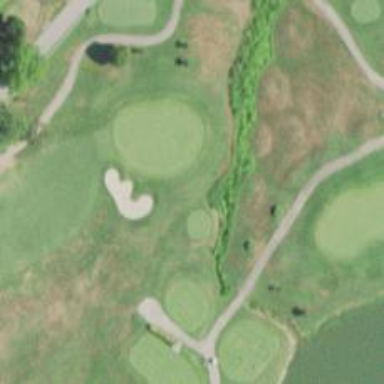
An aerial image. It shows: Golf hole.